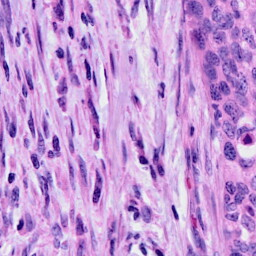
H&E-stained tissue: Cervix